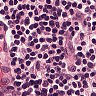
Metastatic tissue present: no